Question: I am having a php table which contains information about billing of certain numbers. After generating this table I export it in pdf using mpdf.
If the table has a certain number of rows it breaks the page in a weird way, leading the headers repeat on the next page with no rows.
Here is the format of the table:
The table contains up to 3 headers inside '<thead>' tags, like this:
'''
<table class="items" width="100%" style="font-size: 9pt; border-collapse: collapse;" cellpadding="8">
<thead>
<tr>
<td width="30.3%">Forbrug</td>
<td width="23.1%">Periode</td>
<td width="10.76%">Tid/MB</td>
<td width="9.28%">Enheder</td>
<td width="12.9%" align="right">I alt</td>
<td width="13.3%" align="right">I alt+<b>moms</b></td>
</tr>
</thead>
'''
rows are added in a while from the database in this way.. nothing special
'''
<tr>
<td>'.$produktNameFromDatabase.'</td>
<td>'.$periodeFromDatabase.'</td>
<td>'.$tidMbFromDatabase.'</td>
<td>'.$enhederFromDatabase.'</td>
<td align="right">'.number_format((float)$produktpris, 2, ',', '.').' kr.</td>
<td align="right"><b>'.number_format((float)$produktpris*(1 + (0.25 * $moms)) - $momsDiscount, 2, ',', '.').' kr.</b></td>
</tr>
'''
with the total lines at the end
'''
<tr>
<td class="blanktotal" colspan="1" rowspan="6"></td>
<td class="blanktotal" colspan="1" rowspan="6"></td>
<td class="totals" colspan="2">Subtotal:</td>
<td class="totals" colspan="2">'.number_format((float)$pris1, 2, ',', '.').' kr.</td>
</tr>
<tr>
<td class="totals1" colspan="2">Moms:</td>
<td class="totals1" colspan="2">'.number_format((float)$pris1*(0.25 * $moms) - $momsTotal, 2, ',', '.').' kr.</td>
</tr>
<tr>
<td class="totals1" colspan="2"><b>TOTAL:</b></td>
<td class="totals1" colspan="2"><b>'.number_format((float)$pris1*(1 + (0.25 * $moms)) - $momsTotal, 2, ',', '.').' kr.</b></td>
</tr>
</tbody>
</table>
'''
Here is the mpdf settings that I have:
In PhP:
'''
$mpdf=new mPDF('win-1252','A4','','',20,15,48,25,10,10);
$mpdf->useOnlyCoreFonts = true; // false is default
$mpdf->SetProtection(array('print'));
$mpdf->SetTitle("Suggestive Title");
$mpdf->SetAuthor("Author");
$mpdf->SetWatermarkText("Faktura");
$mpdf->showWatermarkText = true;
$mpdf->watermark_font = 'DejaVuSansCondensed';
$mpdf->watermarkTextAlpha = 0.1;
$mpdf->SetDisplayMode('fullpage');
'''
In HTML:
'''
$html .= '<!--mpdf
<htmlpageheader name="myheader">
<table width="100%"><tr>
<td width="50%" style="color:#000000;">
<span style="font-weight: bold; font-size: 14pt;">
Company Name
</span>
Company Information
</td>
<td width="50%" style="text-align: right;">
<img src="image.jpg" />
Invoice Information <br />Side: {PAGENO} af {nb}
</td>
</tr></table>
</htmlpageheader>
<htmlpagefooter name="myfooter">
<div style="border-top: 1px solid #000000; font-size: 9pt; text-align: center; padding-top: 3mm; ">
Footer Stuff
</div>
<div style="font-size: 9pt; text-align: center;">
Other Footer Stuff
</div>
</htmlpagefooter>
<sethtmlpageheader name="myheader" value="on" show-this-page="1" />
<sethtmlpagefooter name="myfooter" value="on" />
mpdf-->';
'''
Some styling that I use
'''
body {font-family: sans-serif;
font-size: 10pt;
}
p { margin: 0pt;
}
td { vertical-align: top; }
.items td {
border-left: 0.1mm solid #000000;
border-right: 0.1mm solid #000000;
}
table thead td { background-color: #d4ffaa;
border: 0.1mm solid #000000;
}
.items td.blanktotal {
background-color: #FFFFFF;
border: 0mm none #000000;
border-top: 0.1mm solid #000000;
border-right: 0.0mm solid #000000;
}
.items td.totals {
text-align: right;
border-top: 0.1mm solid #000000;
border-right: 0.0mm solid #000000;
border-left: 0.0mm solid #000000;
}
.items td.totals1 {
text-align: right;
border-top: 0.0mm solid #000000;
border-right: 0.0mm solid #000000;
border-left: 0.0mm solid #000000;
}
'''
The result looks something like this:

This issue occurs when the number of rows . If it overflows it is no major issue, because the table headers are still there on the next page (all of them unfortunately, not only the last one) and the rest of the rows are added further.
How can I get rid of those empty rows, ?
Thank you!
'<thead>''<thead>'
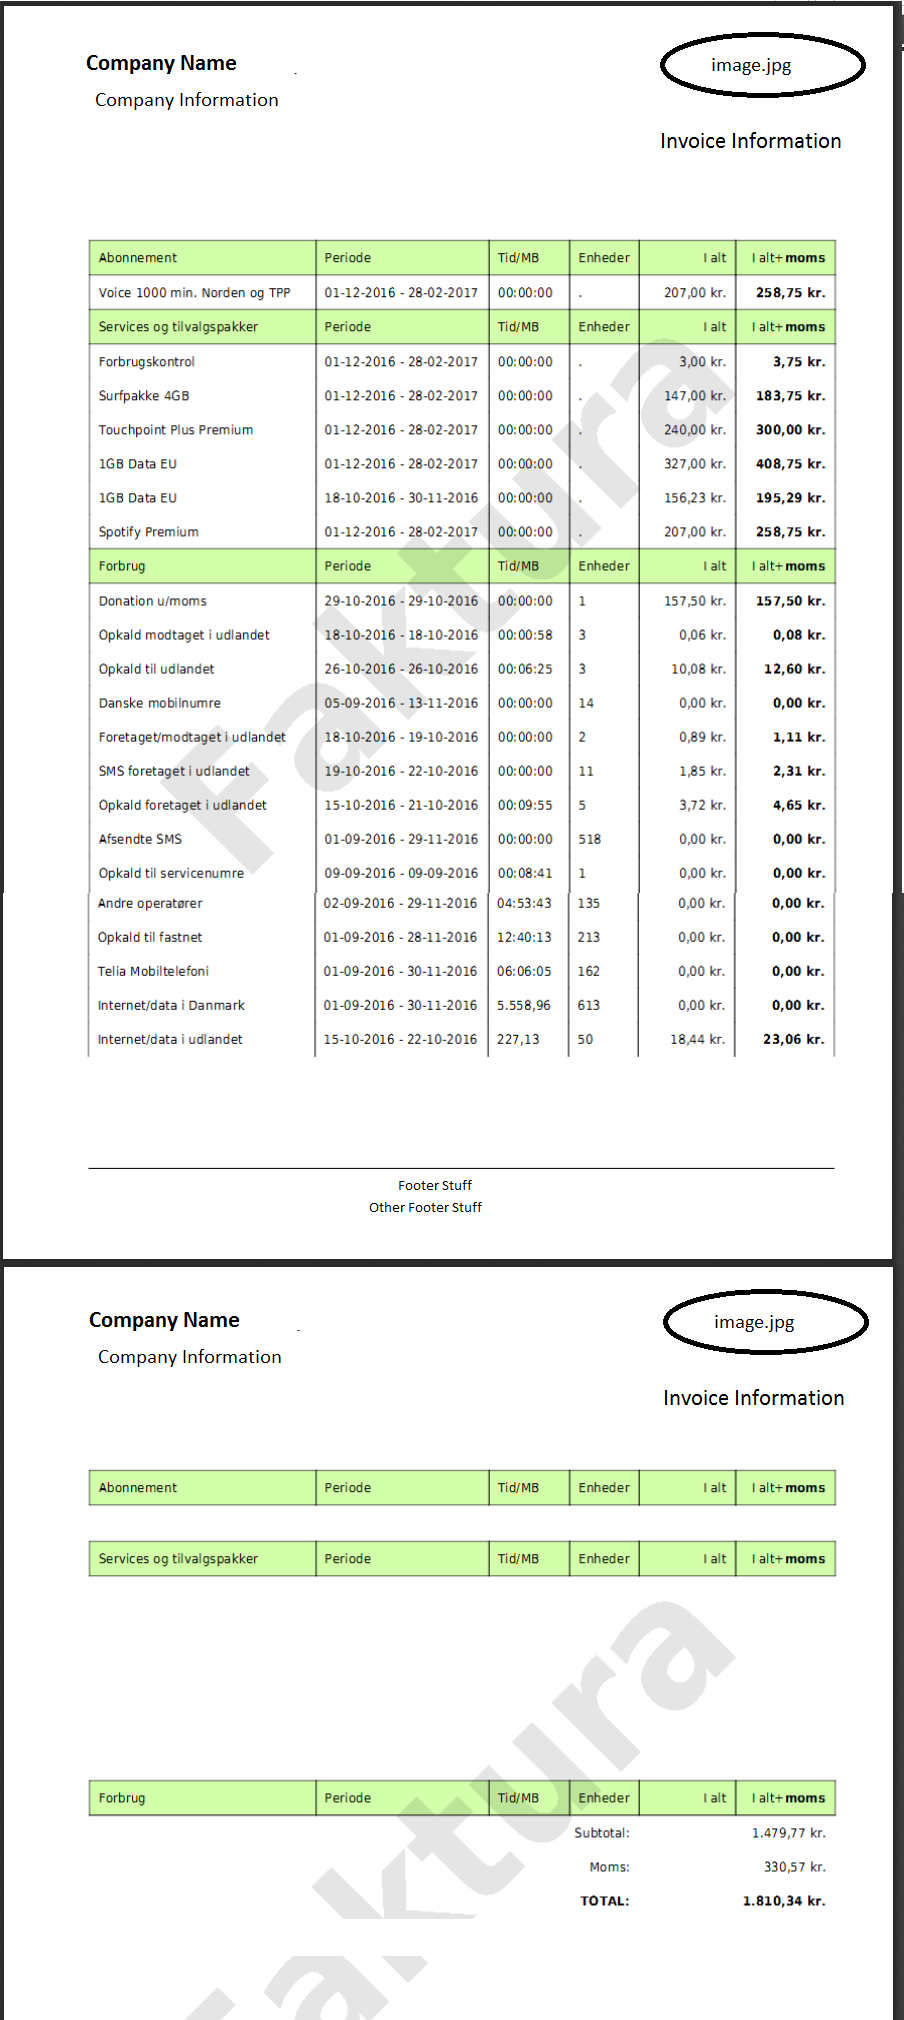
Answer: I eventually found a solution. Best way to get rid of these things is to replace '<thead>' tags with '<th>'. '<thead>' has a predefined style which makes the table header repeat itself on every page. '<th>' will make the header stop repeating itself on the next pages (fortunate or unfortunate), but it will eliminate the space caused by the '<thead>''s style